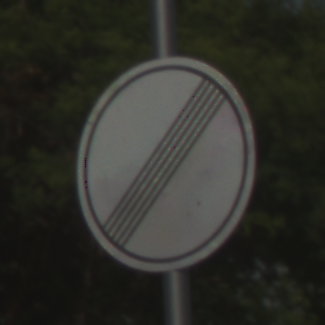
Verkehrszeichen: EndeSaemtlicherBegrenzungen
Umgebung: Outdoor, Nature
Tageszeit: MorningAfternoon
Wetter: PartlyCloudy
Licht: Natural
Jahreszeit: NotSpecified
Kontrast: HighContrast